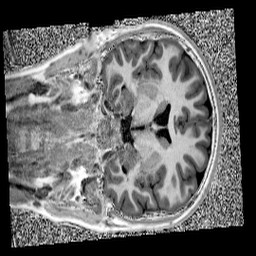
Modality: UNIT1
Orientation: coronal
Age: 10
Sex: male
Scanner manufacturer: siemens
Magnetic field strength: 3 T
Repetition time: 4 s
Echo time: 0.00303 s